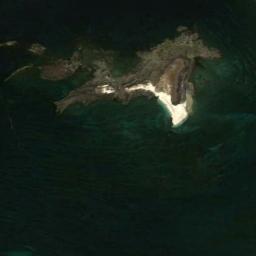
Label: island